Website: lowes
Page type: payment
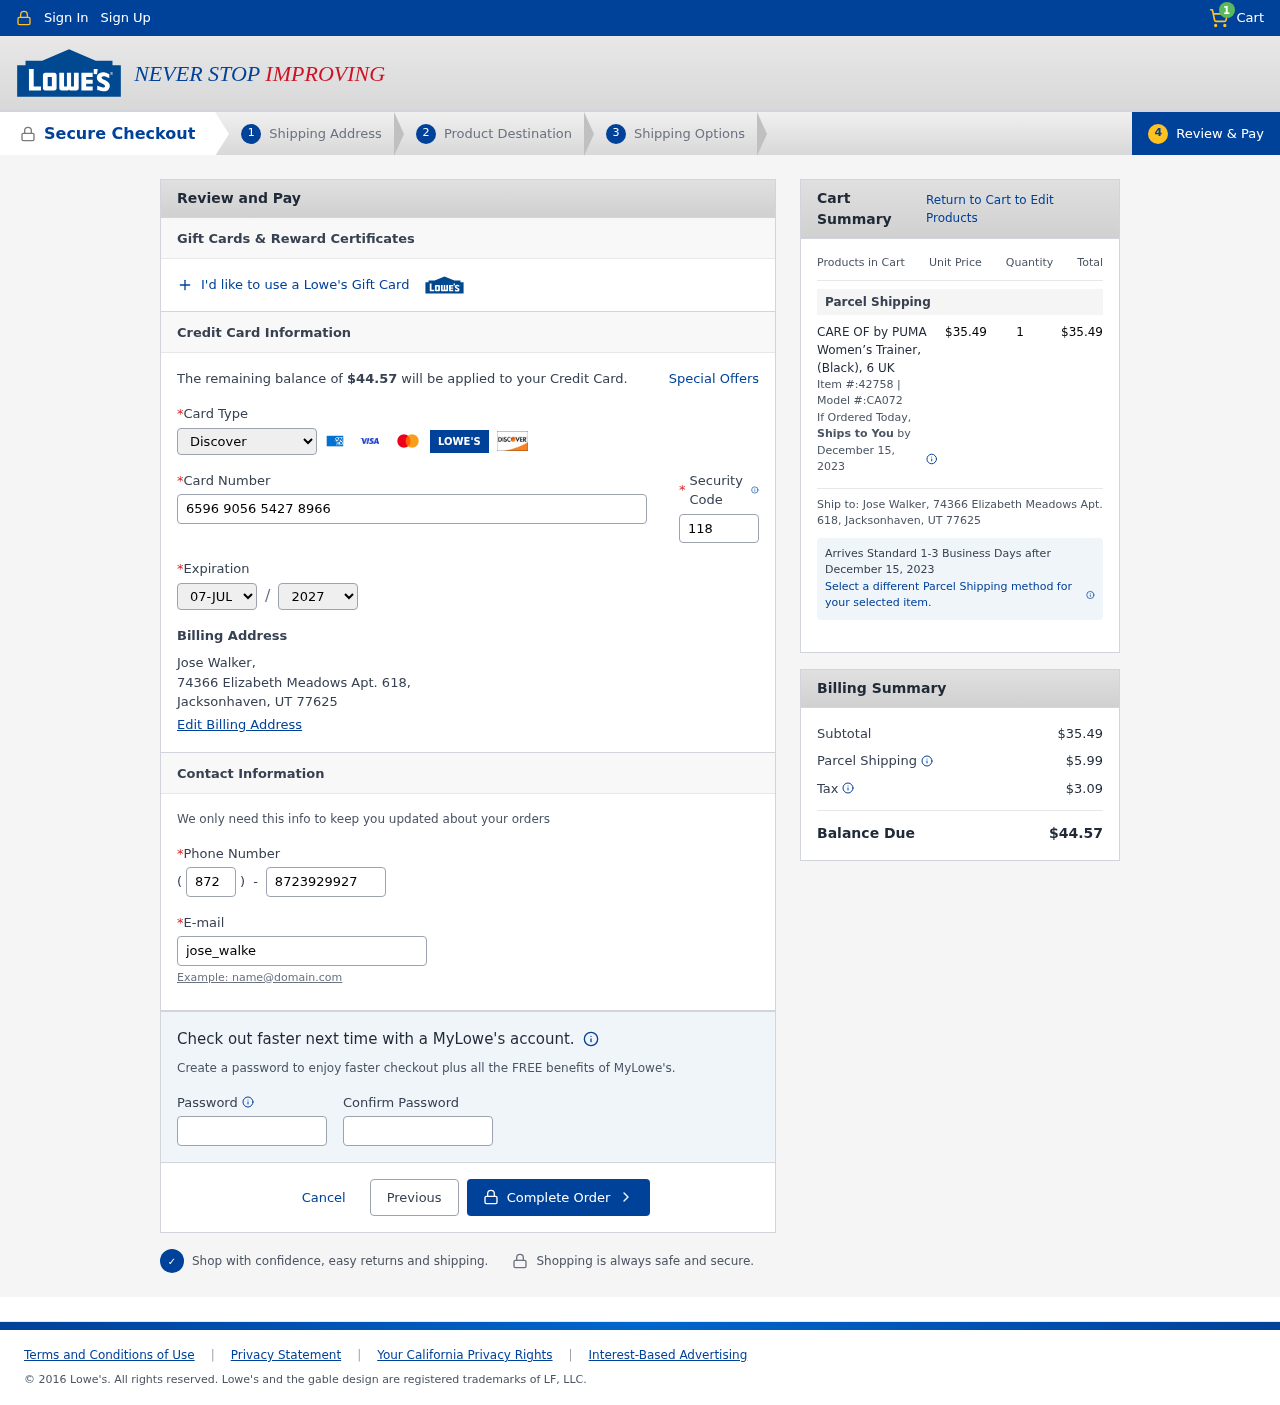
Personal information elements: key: PII_CARD_CVV
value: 118
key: PII_CARD_EXPIRY_MONTH
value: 07
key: PII_CARD_EXPIRY_YEAR
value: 27
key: PII_CARD_NUMBER
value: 6596 9056 5427 8966
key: PII_CARD_TYPE
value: Discover
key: PII_CITY_STATE_ZIP
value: Jacksonhaven, UT 77625
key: PII_EMAIL
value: jose_walker@gmail.com
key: PII_FULLNAME
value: Jose Walker,
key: PII_PHONE
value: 8723929927
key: PII_PHONE_AREA
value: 872
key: PII_STREET
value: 74366 Elizabeth Meadows Apt. 618,
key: PII_FULLNAME2
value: Jose Walker
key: PII_STREET2
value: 74366 Elizabeth Meadows Apt. 618
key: PII_CITY_STATE_ZIP2
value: Jacksonhaven, UT 77625
Product elements: key: PRODUCT1_NAME
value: CARE OF by PUMA Women’s Trainer, (Black), 6 UK
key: PRODUCT1_PRICE
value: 35.49
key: PRODUCT1_QUANTITY
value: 1
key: PRODUCT1_ITEM
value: Item #:42758
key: PRODUCT1_MODEL
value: Model #:CA072
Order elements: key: ORDER_NUM_ITEMS
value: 1
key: ORDER_TOTAL
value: $44.57
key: ORDER_SHIPPING_DATE
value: December 15, 2023
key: ORDER_SUBTOTAL
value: $35.49
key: ORDER_SHIPPING_DATE2
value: December 15, 2023
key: ORDER_SHIPPING_COST
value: $5.99
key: ORDER_TAX
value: $3.09